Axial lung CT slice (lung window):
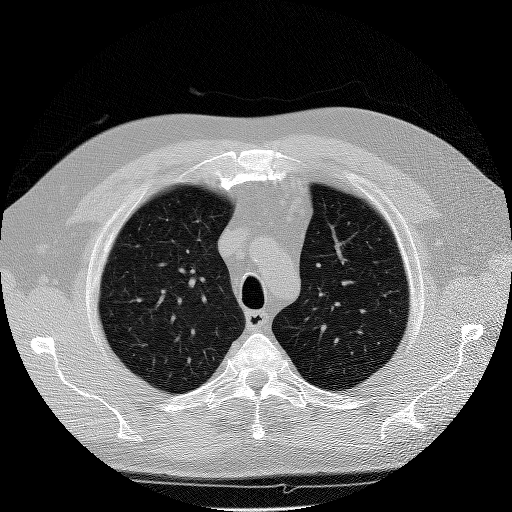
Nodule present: no